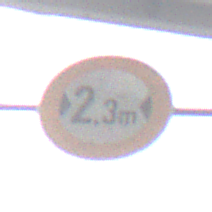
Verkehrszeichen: TatsaechlicheBreite2Komma3
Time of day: MorningAfternoon
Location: Roofed (Urban)
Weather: PartlyCloudy
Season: NotSpecified
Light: Natural